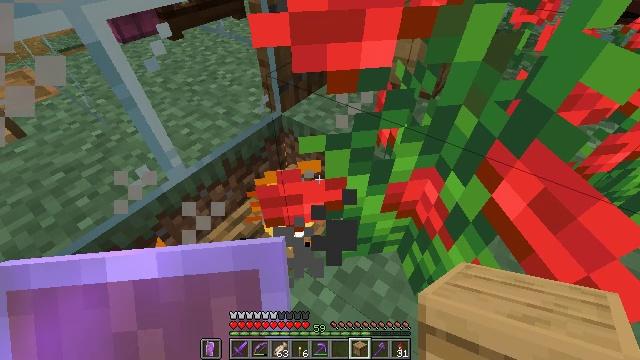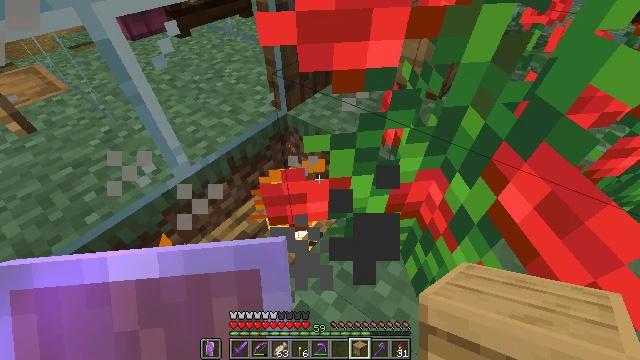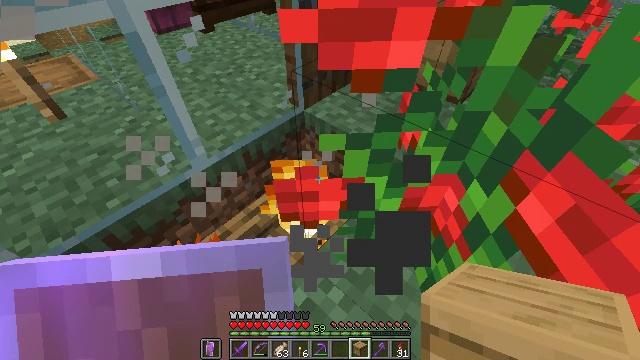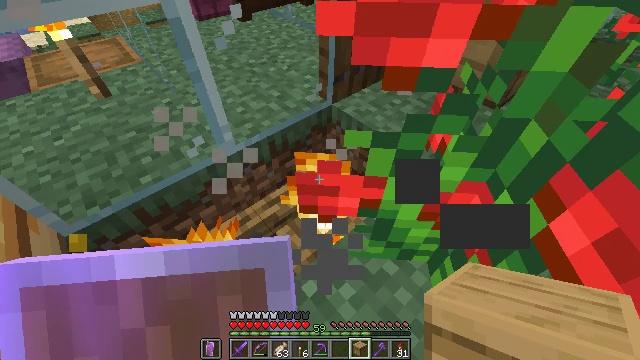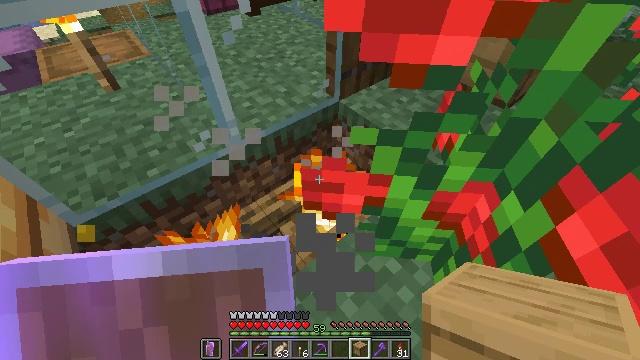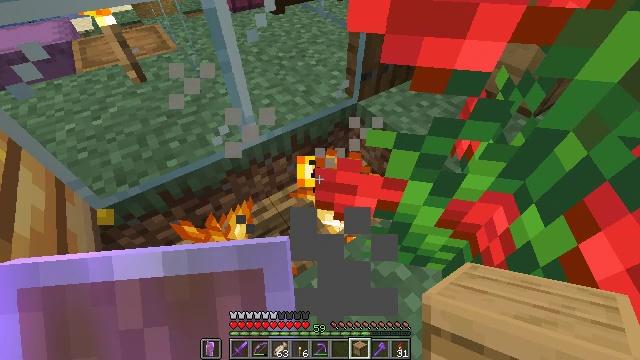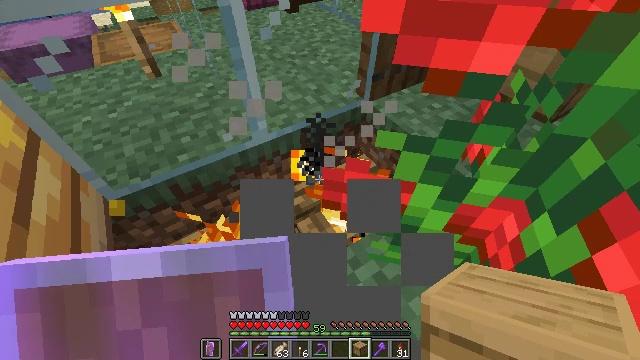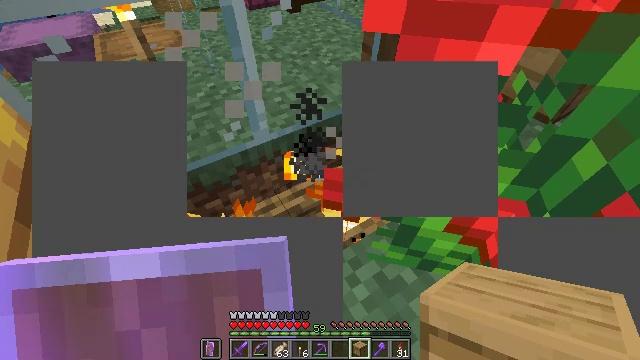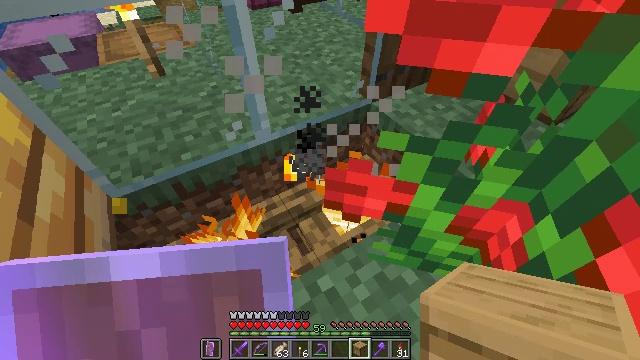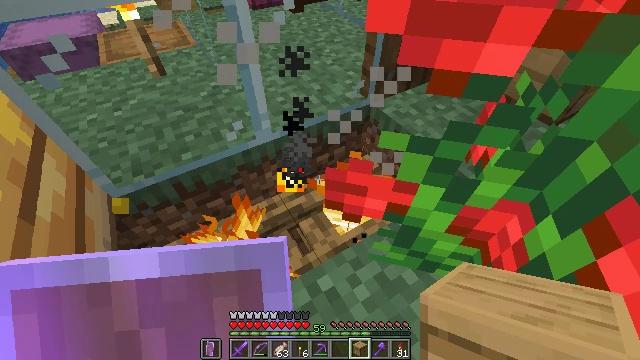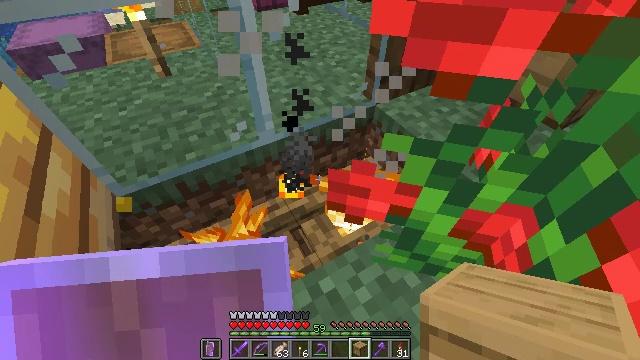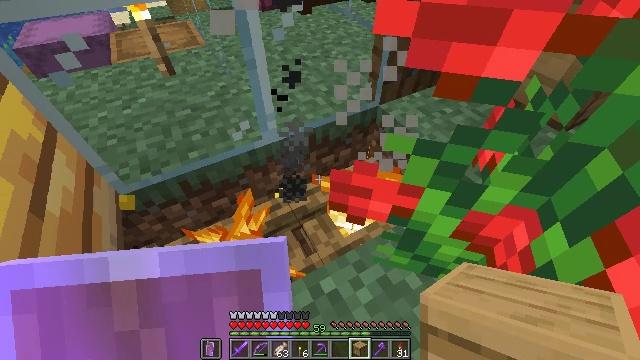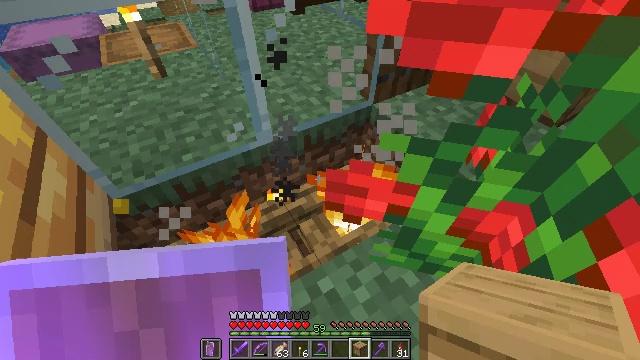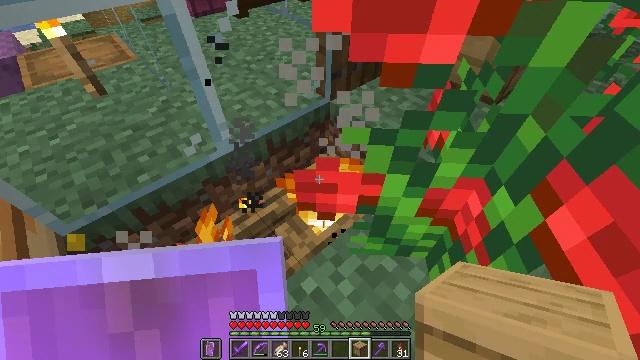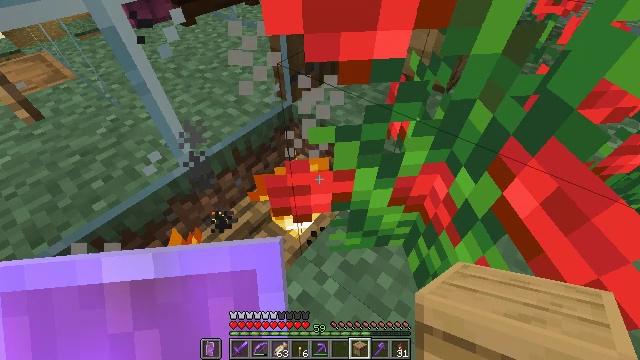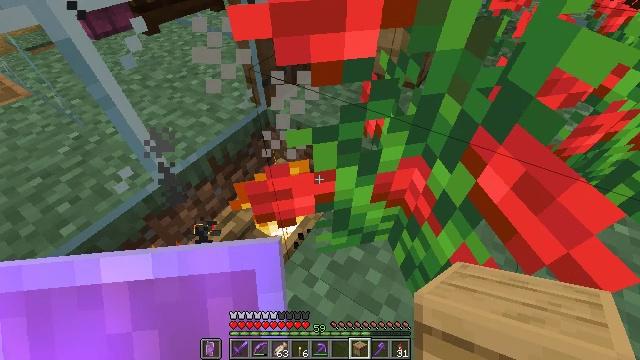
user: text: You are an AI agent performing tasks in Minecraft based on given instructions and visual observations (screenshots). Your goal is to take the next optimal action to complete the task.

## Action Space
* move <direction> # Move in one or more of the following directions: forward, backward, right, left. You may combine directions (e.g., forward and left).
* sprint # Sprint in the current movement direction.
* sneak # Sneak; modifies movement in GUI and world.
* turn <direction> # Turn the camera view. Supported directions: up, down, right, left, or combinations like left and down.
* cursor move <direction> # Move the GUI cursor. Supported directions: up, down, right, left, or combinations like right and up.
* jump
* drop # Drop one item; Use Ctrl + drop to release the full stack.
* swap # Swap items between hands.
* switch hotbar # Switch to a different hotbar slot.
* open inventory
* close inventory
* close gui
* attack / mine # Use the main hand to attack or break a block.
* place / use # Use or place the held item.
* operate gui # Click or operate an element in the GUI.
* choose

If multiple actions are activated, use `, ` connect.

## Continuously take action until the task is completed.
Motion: motion action
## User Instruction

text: Gather the rose bush by attacking it.
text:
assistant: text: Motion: sneak, turn left
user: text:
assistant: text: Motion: sneak, turn left
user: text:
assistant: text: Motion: sneak, turn left and down
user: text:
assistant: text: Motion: sneak, turn left
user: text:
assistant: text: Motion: sneak, turn left
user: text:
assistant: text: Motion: sneak, turn left
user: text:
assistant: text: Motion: sneak
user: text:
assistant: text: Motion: sneak
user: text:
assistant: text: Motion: sneak
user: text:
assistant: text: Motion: sneak
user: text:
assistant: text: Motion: sneak
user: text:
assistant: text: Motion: sneak, turn right
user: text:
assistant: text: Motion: sneak, turn right
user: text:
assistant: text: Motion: sneak, turn right
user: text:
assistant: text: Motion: sneak, turn right
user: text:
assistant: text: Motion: sneak, turn right
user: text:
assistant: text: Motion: sneak, attack / mine
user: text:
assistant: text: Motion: sneak, attack / mine
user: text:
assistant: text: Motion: sneak
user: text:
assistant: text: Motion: sneak, turn left
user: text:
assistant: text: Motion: sneak, turn left
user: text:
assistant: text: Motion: sneak